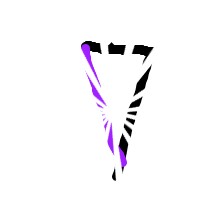
Shape: triangle